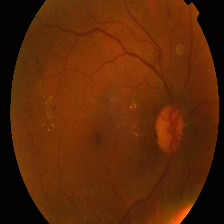
Diabetic retinopathy grade: Proliferative DR